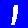
Digit: 1